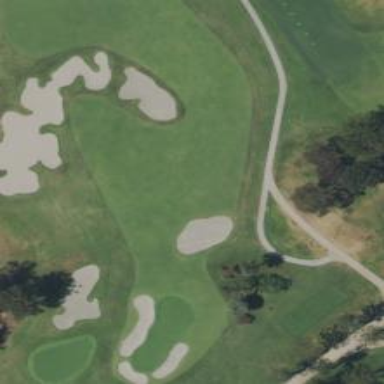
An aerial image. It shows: View of golf hole.